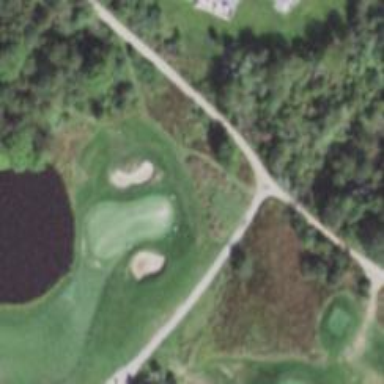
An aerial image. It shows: Path for both roads and golfers.